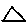
Label: triangle